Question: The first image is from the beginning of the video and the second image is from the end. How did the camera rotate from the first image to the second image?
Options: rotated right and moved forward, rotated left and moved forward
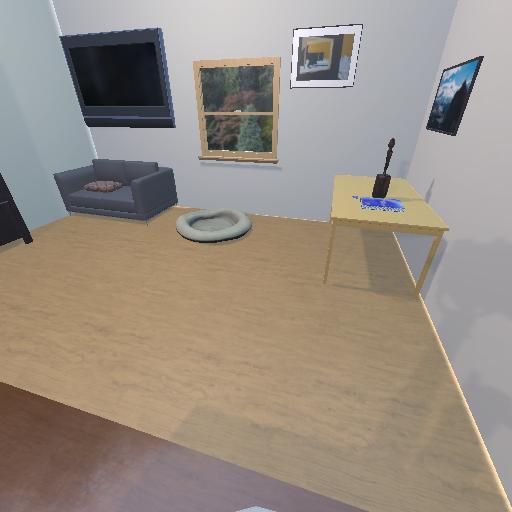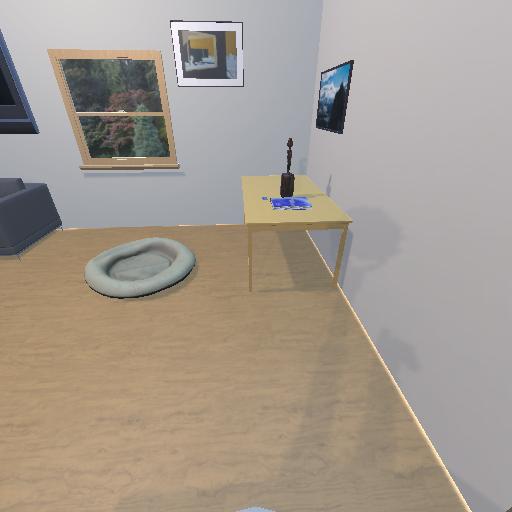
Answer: rotated right and moved forward